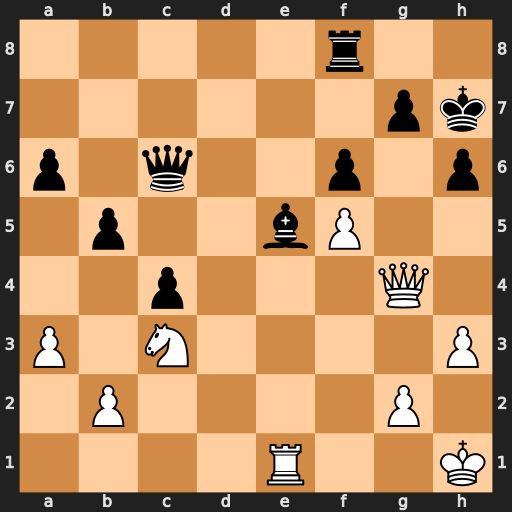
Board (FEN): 5r2/6pk/p1q2p1p/1p2bP2/2p3Q1/P1N4P/1P4P1/4R2K
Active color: w
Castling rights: -
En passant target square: -
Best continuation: Qg6+ Kh8 Rxe5